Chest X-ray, PA view. Patient: 42 years old, sex M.
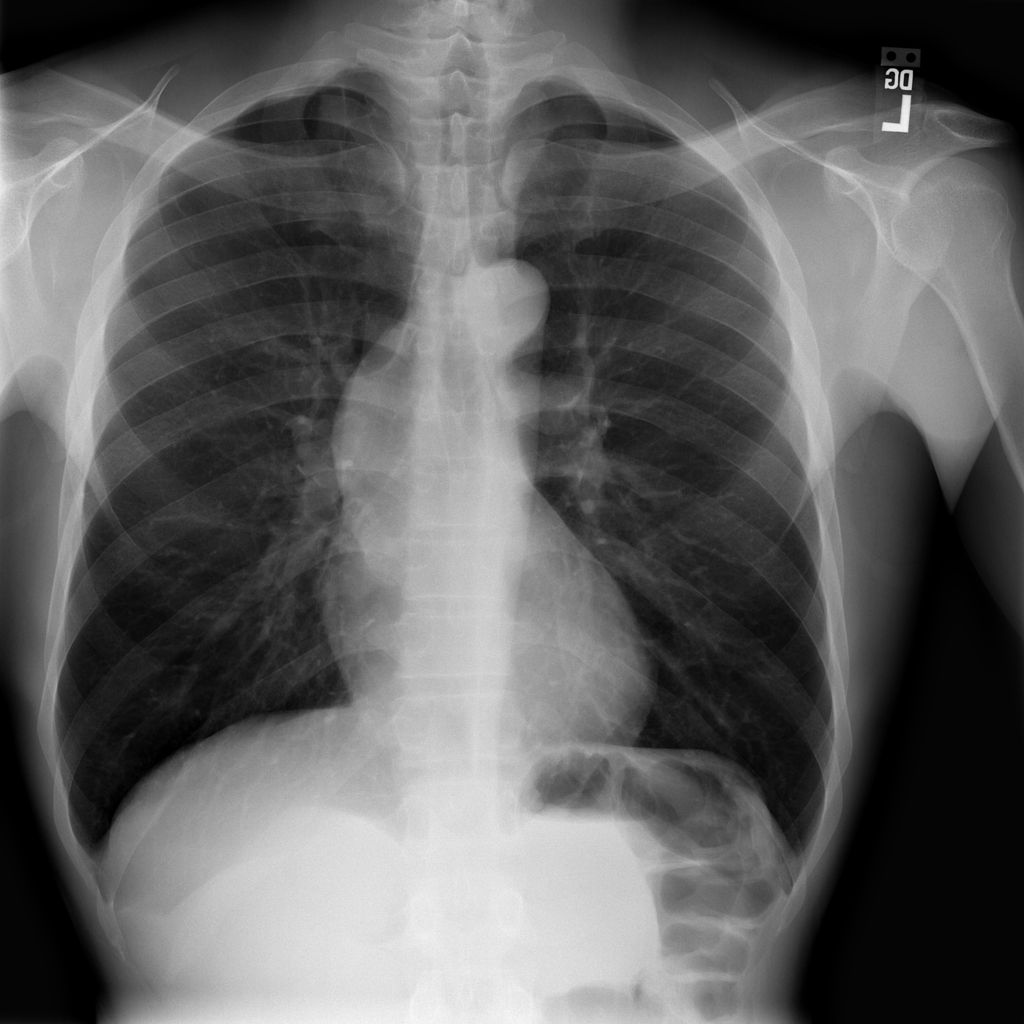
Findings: No Finding